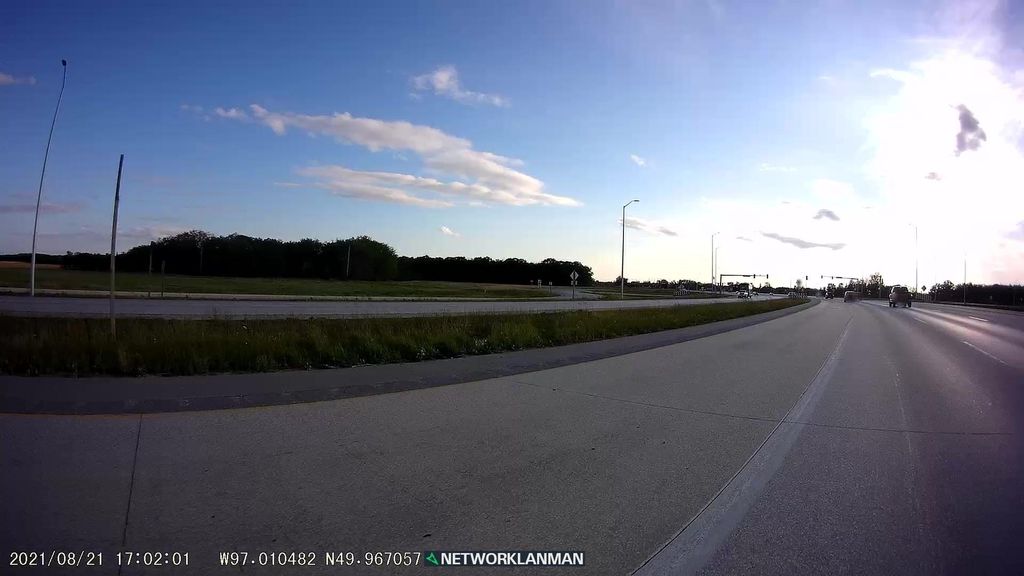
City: winnipeg